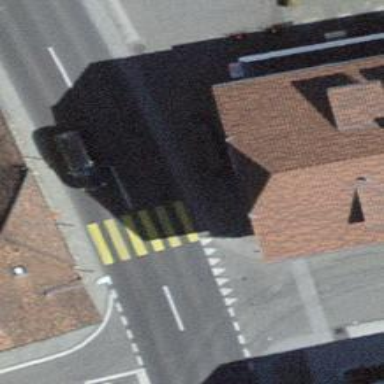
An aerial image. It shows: Marked road crossing.